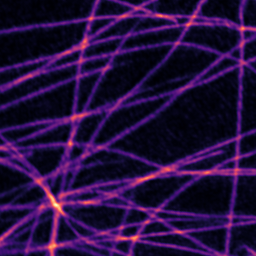
Label: Super-resolution Microtubules image